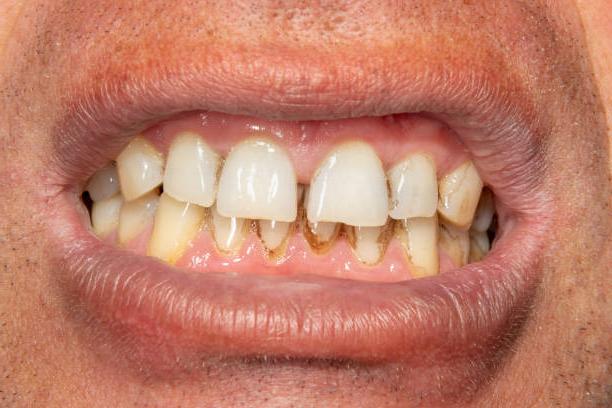
Condition: Calculus